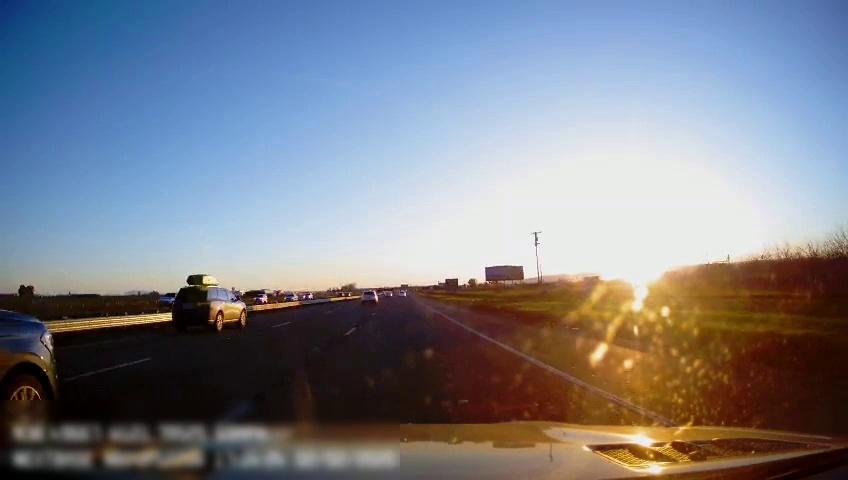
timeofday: Day
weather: Sunny
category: Drivable Space
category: Vehicles | SUV
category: Vehicles | SUV
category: Vehicles | SUV
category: Vehicles | SUV
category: Vehicles | SUV
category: Vehicles | SUV
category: Vehicles | SUV
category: Lanes | Alternate Lane
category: Lanes | Alternate Lane
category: Lanes | Current Lane
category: Lanes | Alternate Lane
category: Traffic | Signs
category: Traffic | Signs